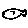
Label: fish